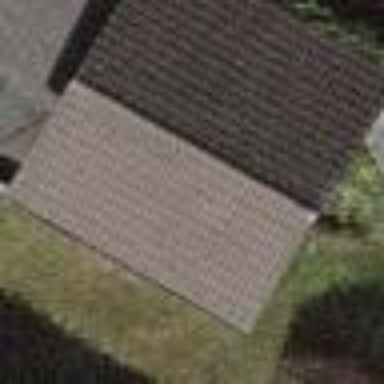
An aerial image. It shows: Garage building.